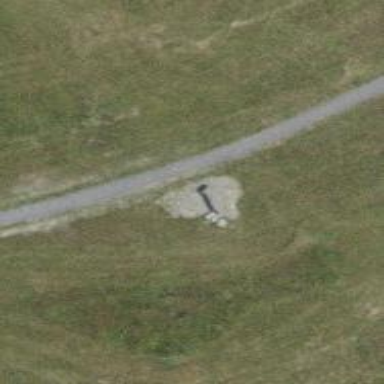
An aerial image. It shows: Brown bench in the vicinity.